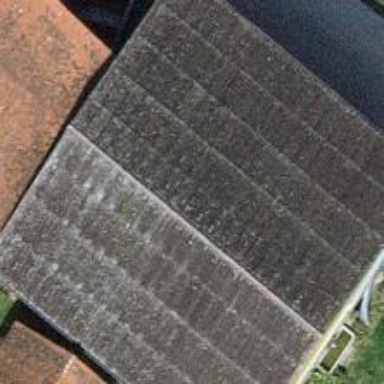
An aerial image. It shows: Farm building.